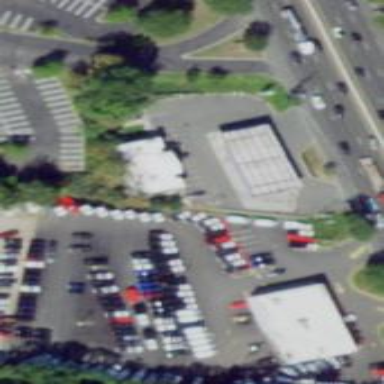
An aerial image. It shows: Fuel station.